Aerial crown-view tile of a tropical tree (Barro Colorado Island, Panama), acquired 20241216:
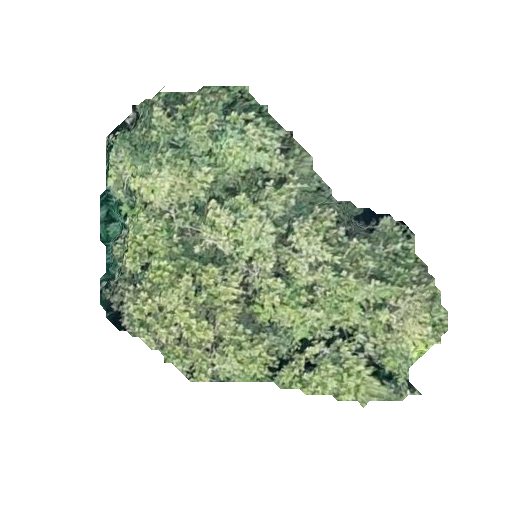
Species: Anacardium excelsum
GBIF accepted scientific name: Anacardium excelsum
Crown area: 109.579 m²